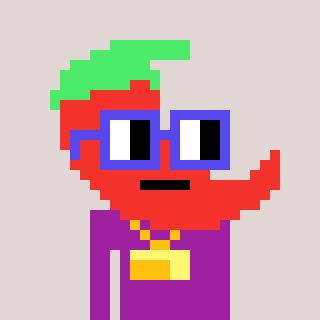
a pixel art character with square blue glasses, a chilli-shaped head and a magenta-colored body on a warm background